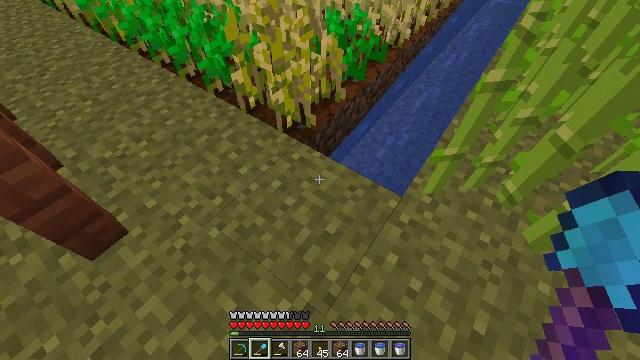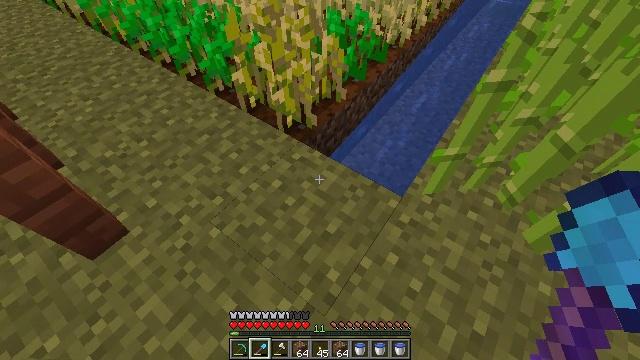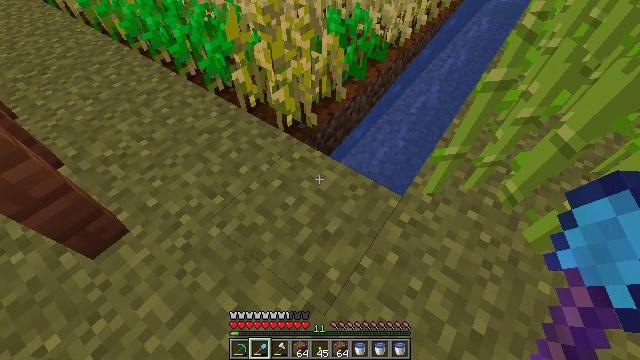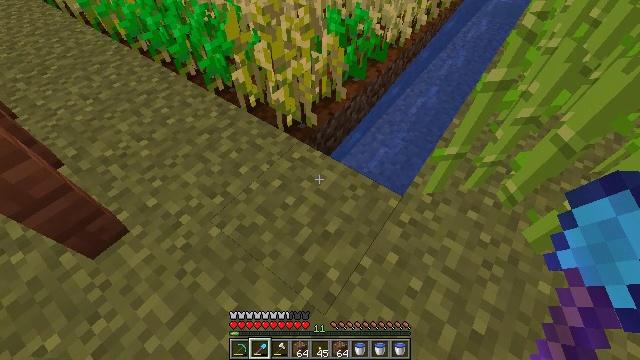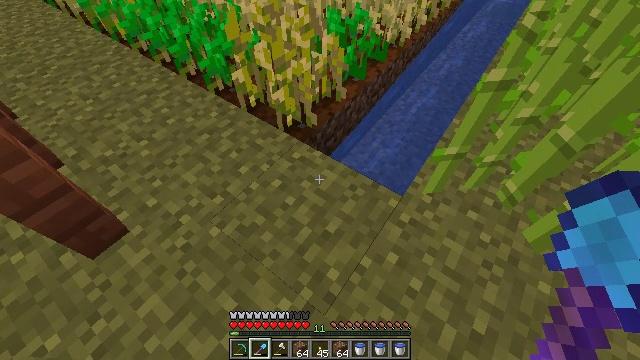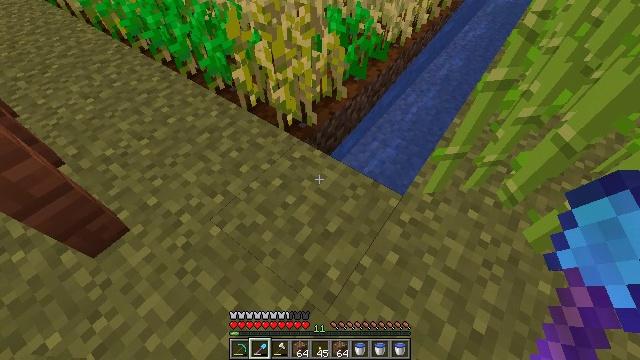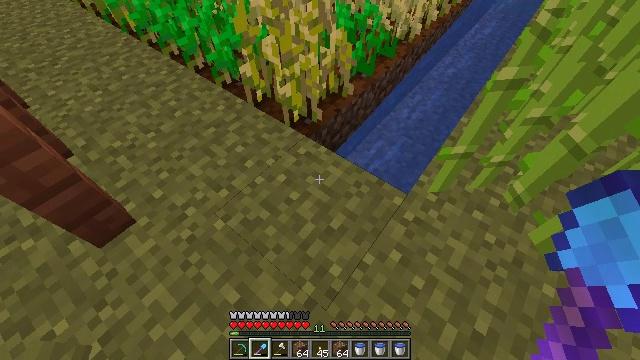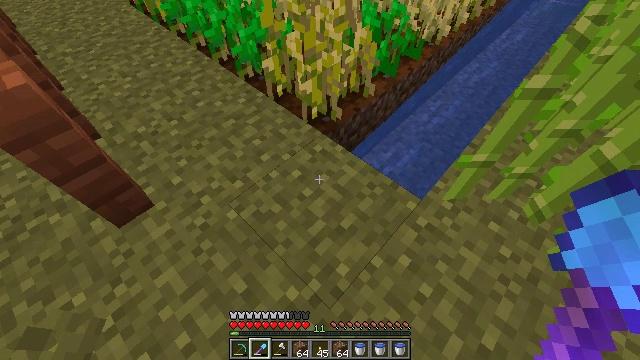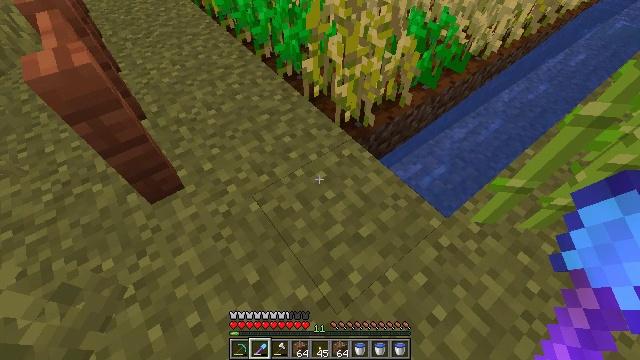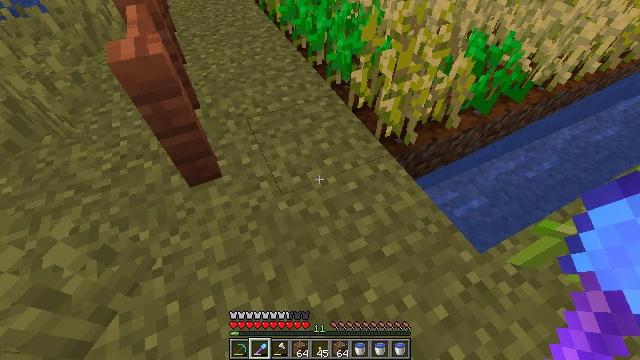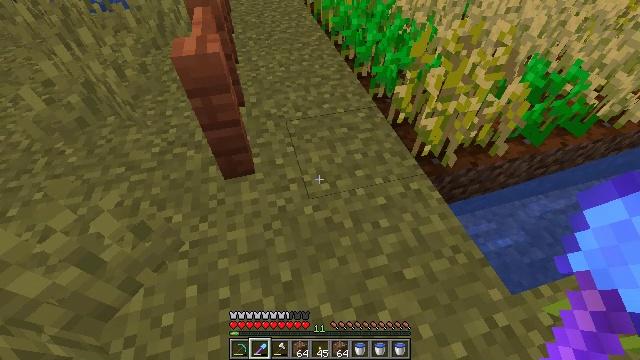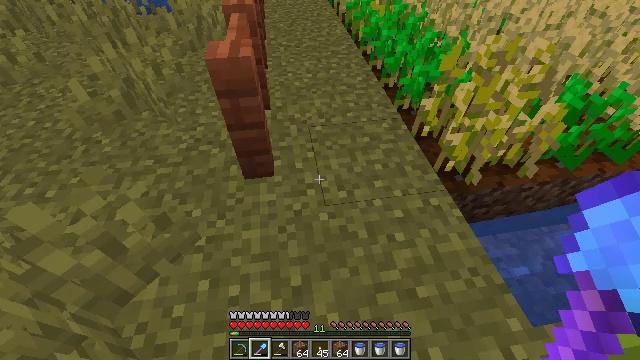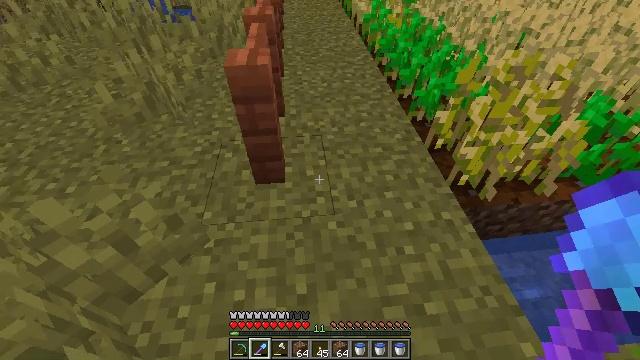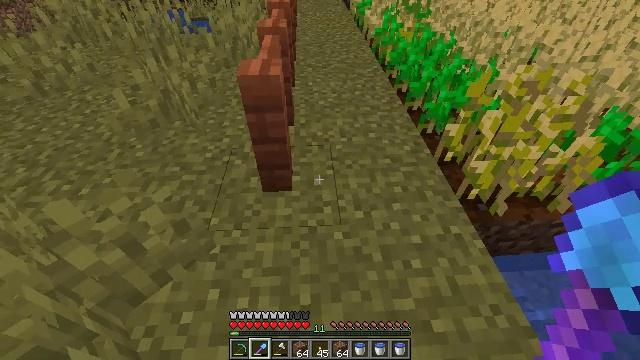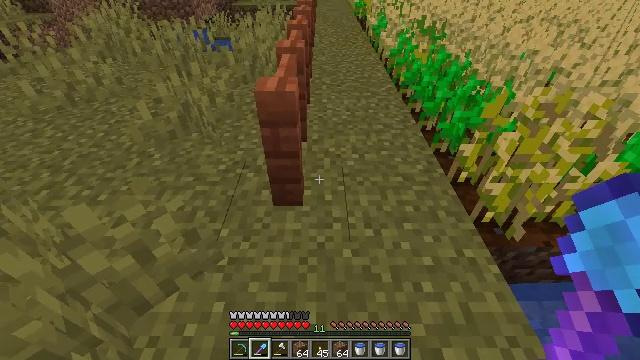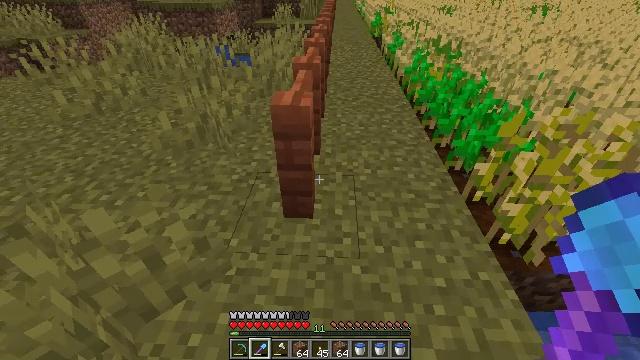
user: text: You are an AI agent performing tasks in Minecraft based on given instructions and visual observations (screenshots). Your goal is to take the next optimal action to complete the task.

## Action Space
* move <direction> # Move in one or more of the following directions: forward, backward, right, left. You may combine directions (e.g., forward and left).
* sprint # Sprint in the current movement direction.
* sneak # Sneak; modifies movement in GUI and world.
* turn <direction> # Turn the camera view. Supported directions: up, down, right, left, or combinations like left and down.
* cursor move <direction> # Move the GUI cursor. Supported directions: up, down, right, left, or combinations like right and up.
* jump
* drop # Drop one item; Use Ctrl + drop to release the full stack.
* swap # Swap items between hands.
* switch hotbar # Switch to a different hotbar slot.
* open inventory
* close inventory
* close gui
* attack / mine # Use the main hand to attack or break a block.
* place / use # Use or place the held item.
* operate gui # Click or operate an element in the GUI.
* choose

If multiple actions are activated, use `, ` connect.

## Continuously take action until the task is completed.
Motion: motion action
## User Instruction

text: Reclaim the acacia fence from a structure.
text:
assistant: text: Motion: no_op
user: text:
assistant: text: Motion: no_op
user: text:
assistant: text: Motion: no_op
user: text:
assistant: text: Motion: no_op
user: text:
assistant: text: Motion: no_op
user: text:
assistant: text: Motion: turn left
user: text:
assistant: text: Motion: turn left
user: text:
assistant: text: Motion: turn left
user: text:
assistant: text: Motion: turn left and up
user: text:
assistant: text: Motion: turn left and up
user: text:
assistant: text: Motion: turn left and up
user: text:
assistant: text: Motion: turn left and up
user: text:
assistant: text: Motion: turn left and up
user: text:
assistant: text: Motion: turn left and up
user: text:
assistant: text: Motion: turn left and up
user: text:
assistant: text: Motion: turn left and up
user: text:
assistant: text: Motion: no_op
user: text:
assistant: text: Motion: no_op
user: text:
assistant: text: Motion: no_op
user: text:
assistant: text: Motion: no_op
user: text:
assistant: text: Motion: no_op
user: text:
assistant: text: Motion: no_op
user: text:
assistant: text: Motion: no_op
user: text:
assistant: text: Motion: no_op
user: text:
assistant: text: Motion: move forward
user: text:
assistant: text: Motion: move forward
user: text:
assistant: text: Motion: move forward
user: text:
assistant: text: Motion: no_op
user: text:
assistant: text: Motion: no_op
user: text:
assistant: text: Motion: no_op